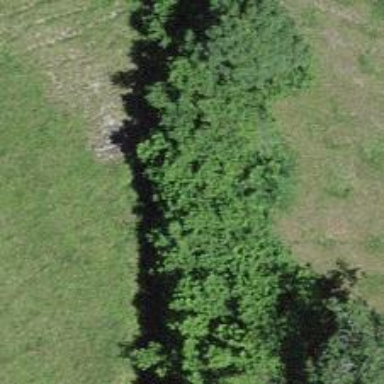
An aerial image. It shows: Culvert tunnel.